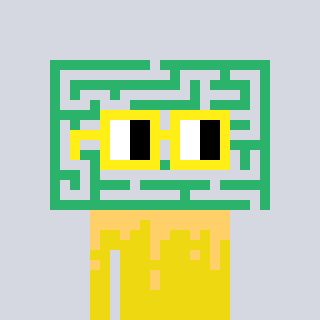
a pixel art character with square yellow glasses, a maze-shaped head and a yellow-colored body on a cool background